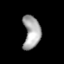
Tissue: lung
Cell type: Fibroblasts
Senescence score: 0.6247
Nuclear area (px): 554
Mean DAPI intensity: 166.119